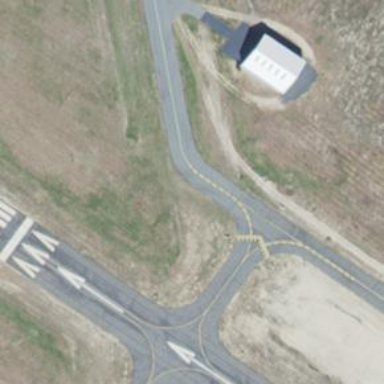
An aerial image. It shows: Taxiway at the airport with asphalt surface.